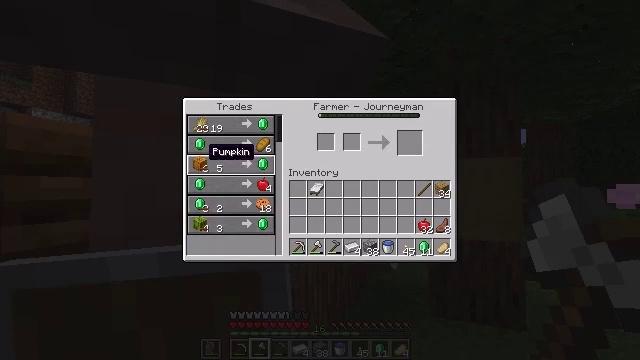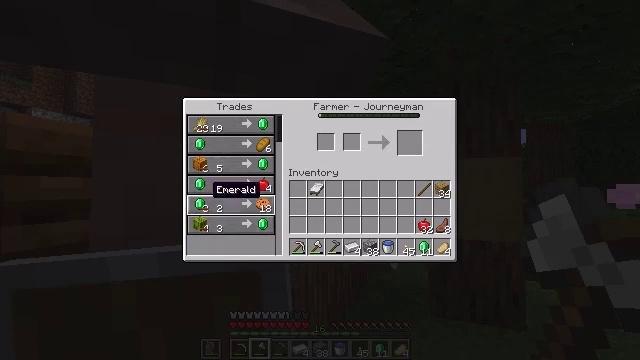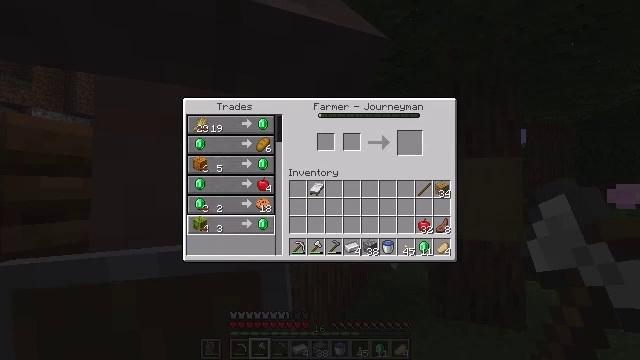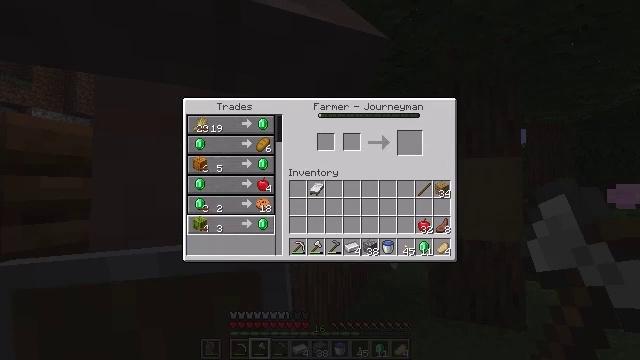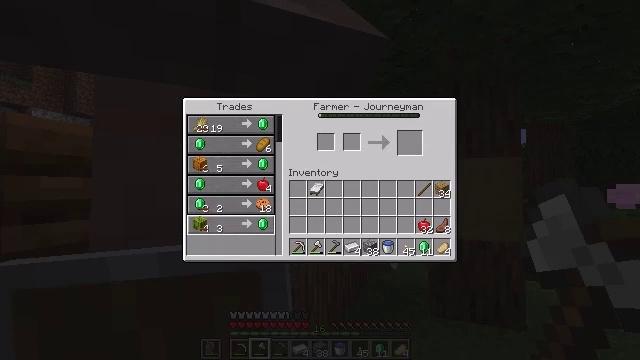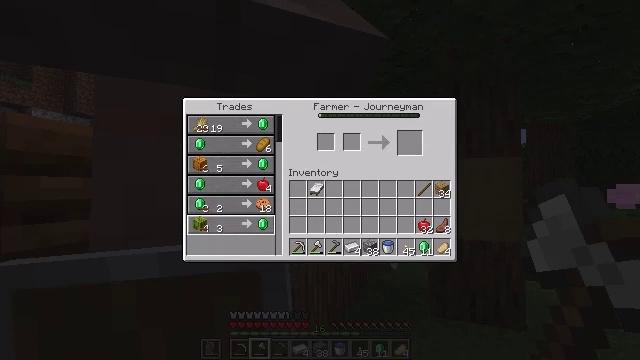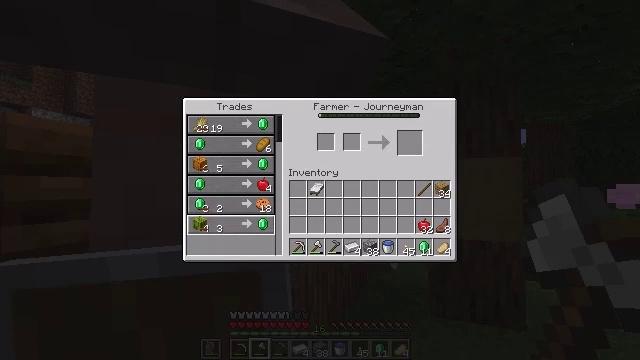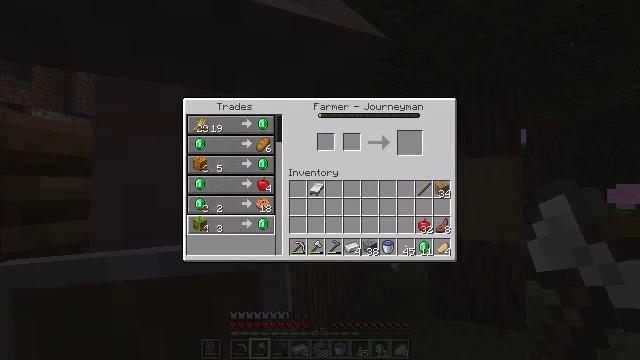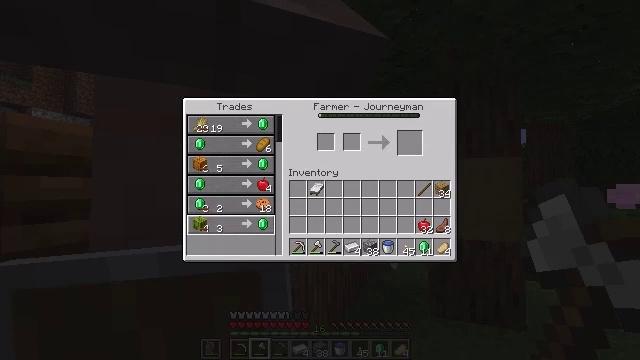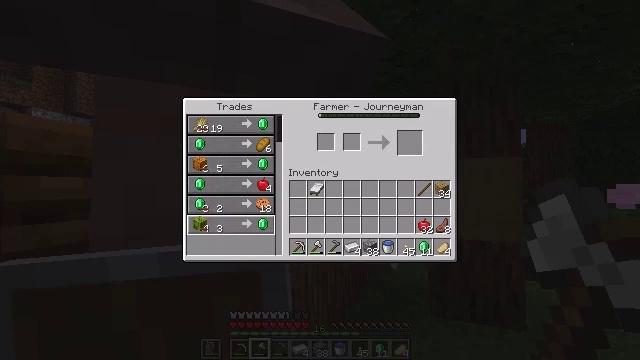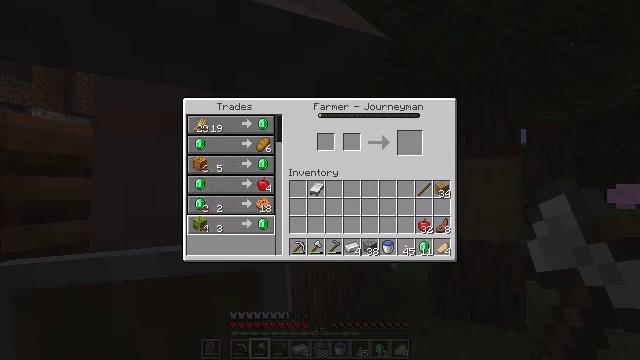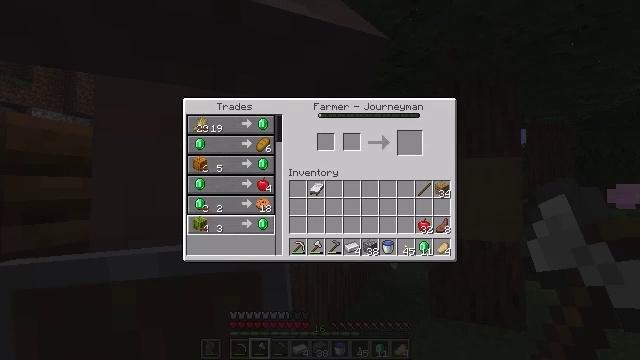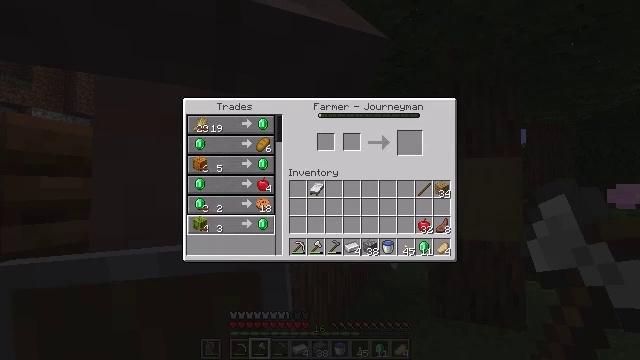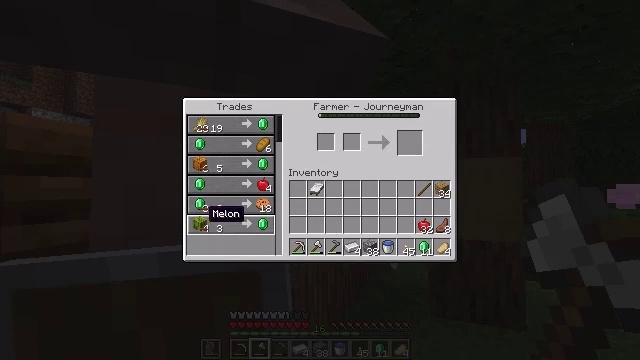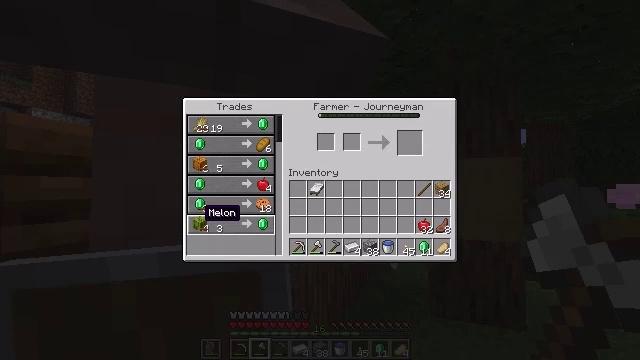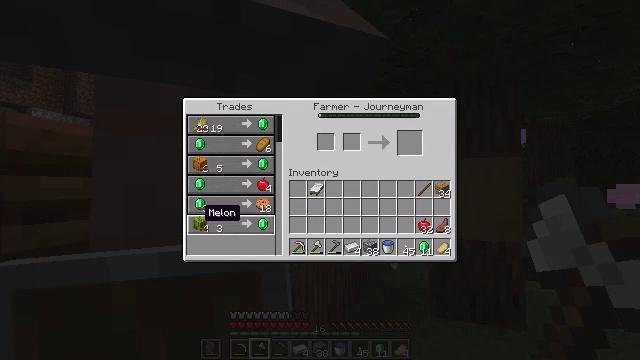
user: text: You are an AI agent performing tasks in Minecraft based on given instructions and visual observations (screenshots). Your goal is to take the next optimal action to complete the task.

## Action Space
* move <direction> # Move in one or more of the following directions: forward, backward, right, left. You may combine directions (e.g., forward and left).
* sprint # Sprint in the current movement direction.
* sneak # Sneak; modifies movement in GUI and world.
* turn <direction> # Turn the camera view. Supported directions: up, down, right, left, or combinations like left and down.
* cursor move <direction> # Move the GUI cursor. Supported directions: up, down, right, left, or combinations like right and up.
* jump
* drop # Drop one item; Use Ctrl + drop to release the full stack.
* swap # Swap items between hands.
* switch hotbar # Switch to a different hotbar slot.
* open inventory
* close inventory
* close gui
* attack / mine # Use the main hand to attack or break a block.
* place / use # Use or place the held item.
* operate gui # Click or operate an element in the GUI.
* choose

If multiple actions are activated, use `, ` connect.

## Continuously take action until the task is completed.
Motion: motion action
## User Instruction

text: Craft a delicious cookie.
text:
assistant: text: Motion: cursor move down
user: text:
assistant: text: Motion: cursor move down
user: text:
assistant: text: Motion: no_op
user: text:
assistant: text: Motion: no_op
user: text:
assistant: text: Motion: no_op
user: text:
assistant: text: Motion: no_op
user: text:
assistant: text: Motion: no_op
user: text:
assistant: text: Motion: no_op
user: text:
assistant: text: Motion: cursor move right
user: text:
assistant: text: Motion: no_op
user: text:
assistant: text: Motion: no_op
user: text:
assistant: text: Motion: no_op
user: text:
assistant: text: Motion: cursor move left
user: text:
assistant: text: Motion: no_op
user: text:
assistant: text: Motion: no_op
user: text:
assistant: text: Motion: no_op
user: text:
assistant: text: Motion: no_op
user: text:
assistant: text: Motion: no_op
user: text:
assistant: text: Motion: no_op
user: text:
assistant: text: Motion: no_op
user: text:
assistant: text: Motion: no_op
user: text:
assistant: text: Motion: no_op
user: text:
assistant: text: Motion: no_op
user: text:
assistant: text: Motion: no_op
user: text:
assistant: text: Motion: no_op
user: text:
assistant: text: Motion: cursor move right
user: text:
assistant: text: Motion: cursor move right
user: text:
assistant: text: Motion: no_op
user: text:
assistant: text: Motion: no_op
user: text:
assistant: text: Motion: no_op